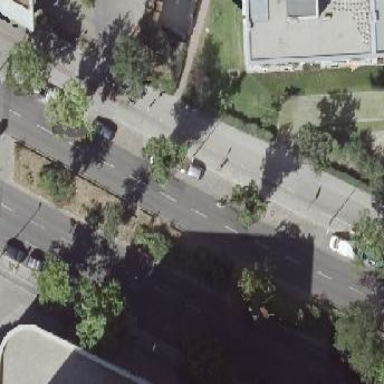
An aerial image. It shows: Grassy area with traffic island.